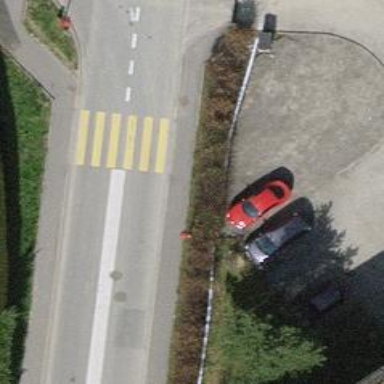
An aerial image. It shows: Marked road crossing.